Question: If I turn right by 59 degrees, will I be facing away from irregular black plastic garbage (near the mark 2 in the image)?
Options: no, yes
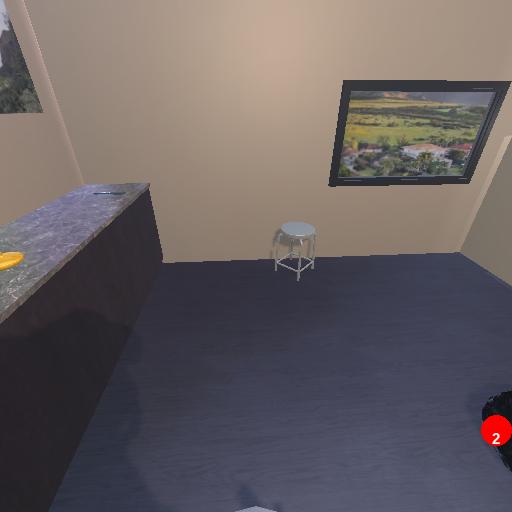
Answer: no